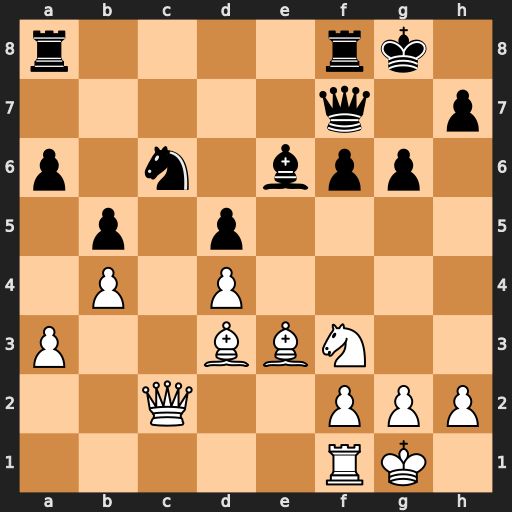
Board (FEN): r4rk1/5q1p/p1n1bpp1/1p1p4/1P1P4/P2BBN2/2Q2PPP/5RK1
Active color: w
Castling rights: -
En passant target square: -
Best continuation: Qxc6